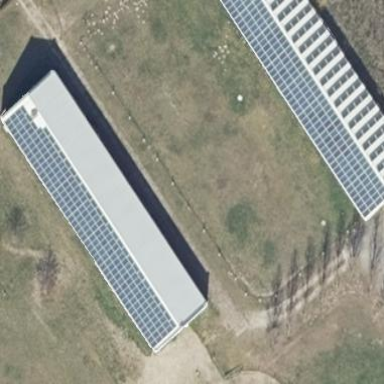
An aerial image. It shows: Building equipped with small solar photovoltaic panel for electricity generation.